Aerial crown-view tile of a tropical tree (Barro Colorado Island, Panama), acquired 20250818:
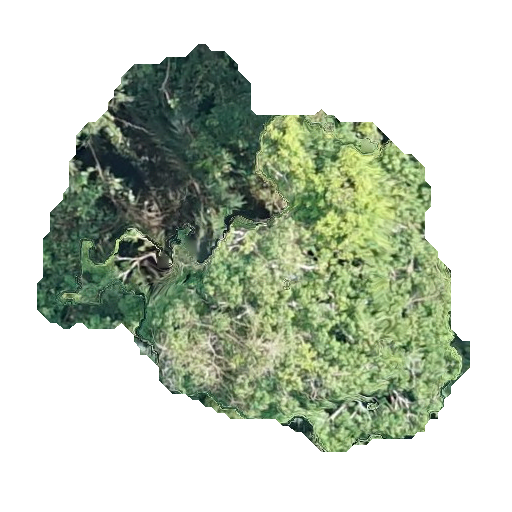
Species: Handroanthus guayacan
GBIF accepted scientific name: Handroanthus guayacan
Crown area: 163.379 m²